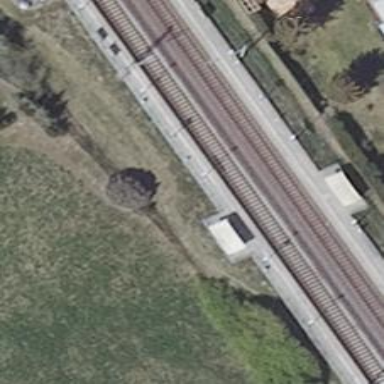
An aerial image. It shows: Public transport shelter.